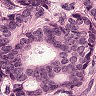
Metastatic tissue present: yes